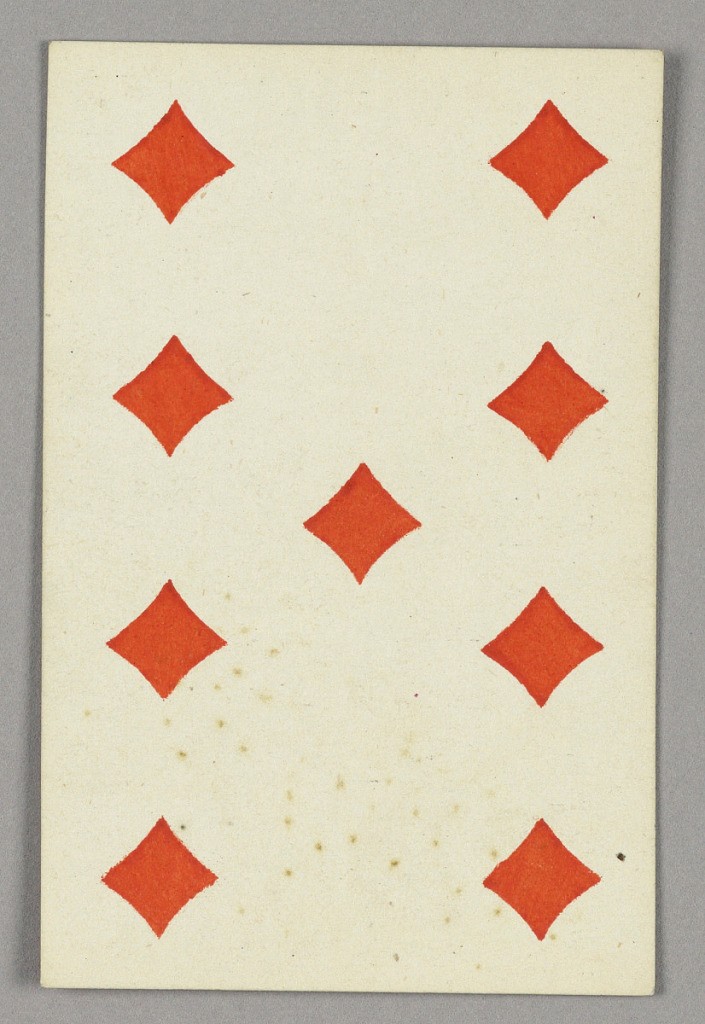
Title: Nine of Diamonds from Set of "Jeu Imperial–Second Empire–Napoleon III" Playing Cards
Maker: B.P. Grimaud, Paris, France
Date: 1858
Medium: Lithograph on glazed paper
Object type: Playing Card
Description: Nine of Diamonds from Set of "Jeu Imperial-Second Empire-Napoleon III" Playing Cards.